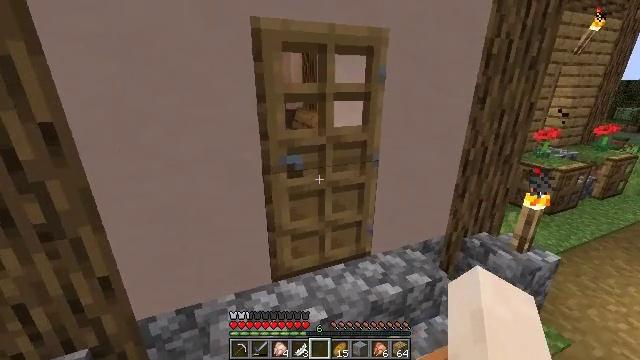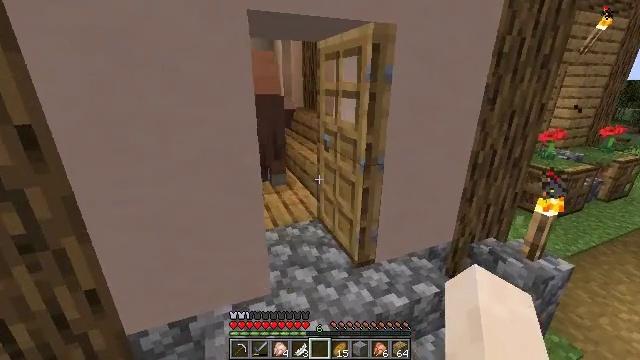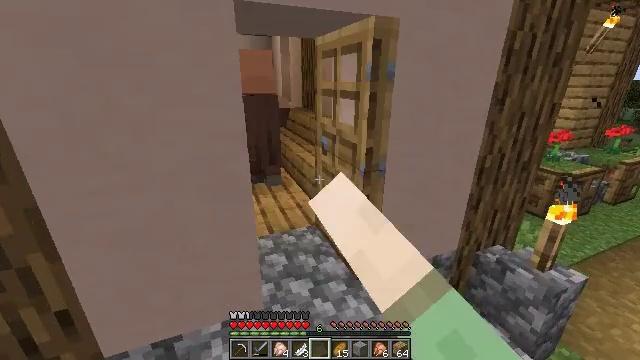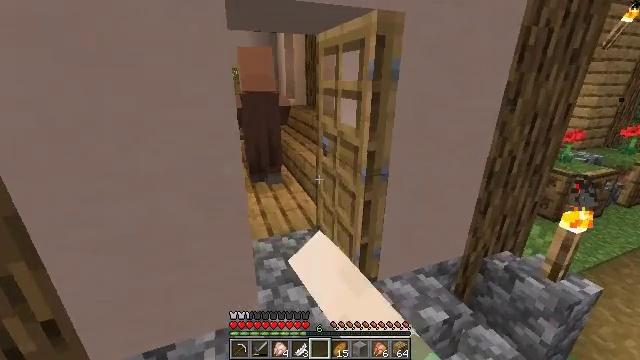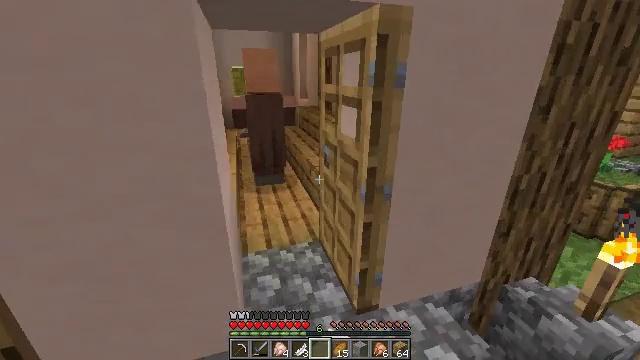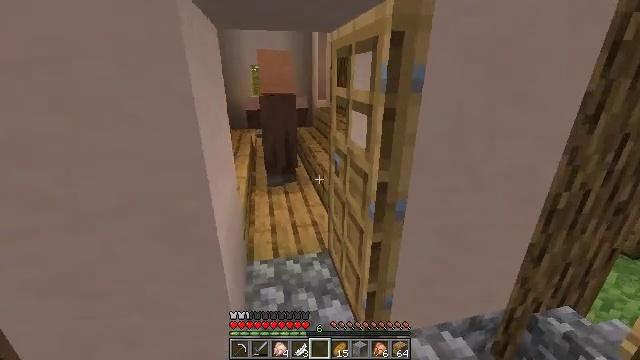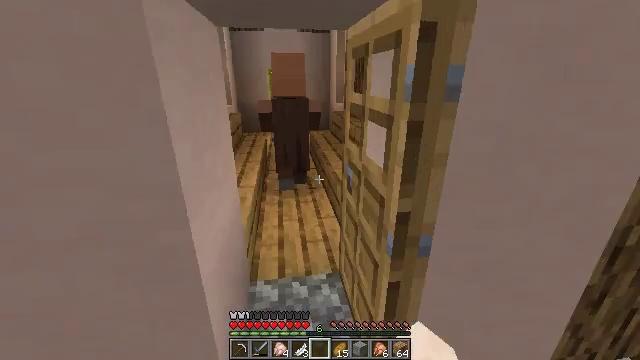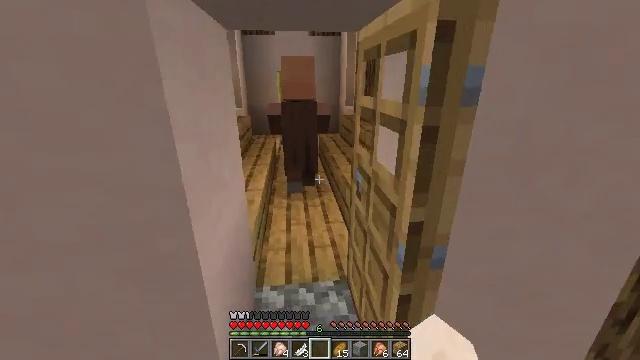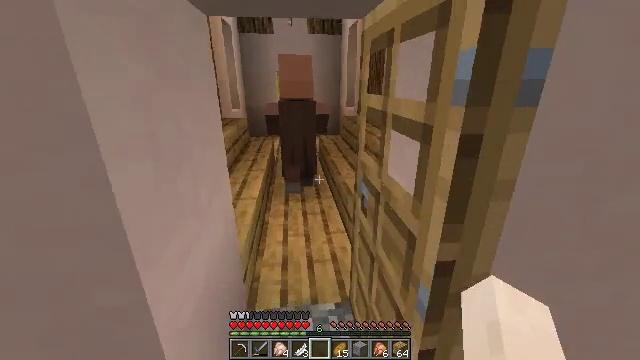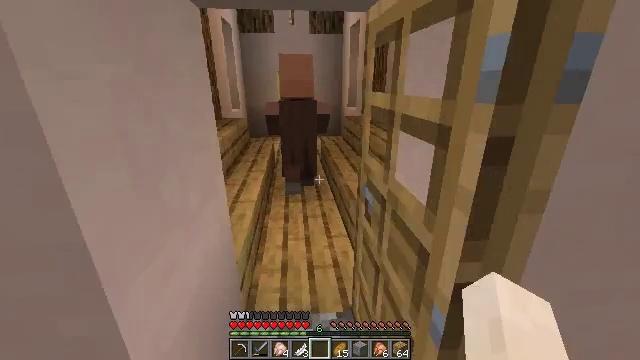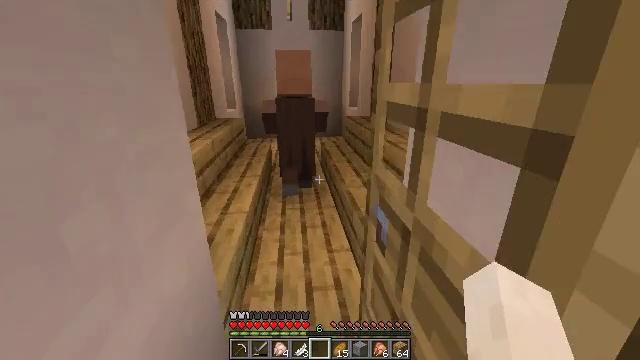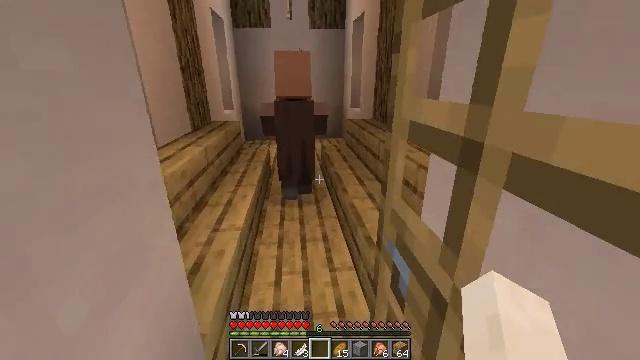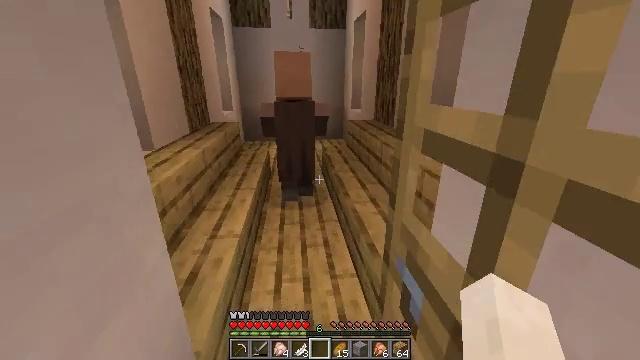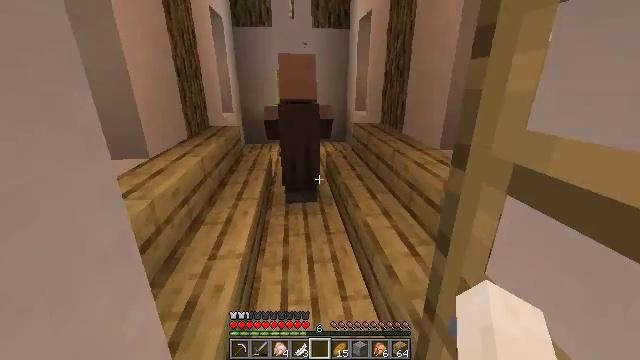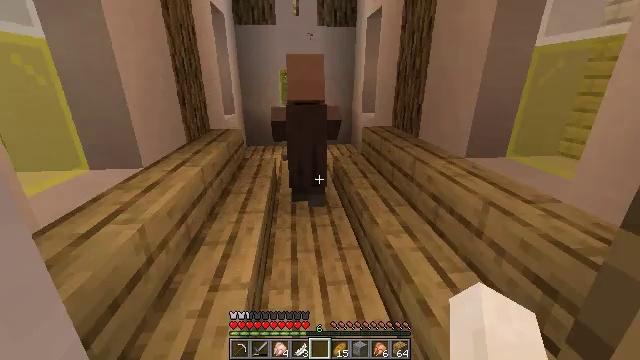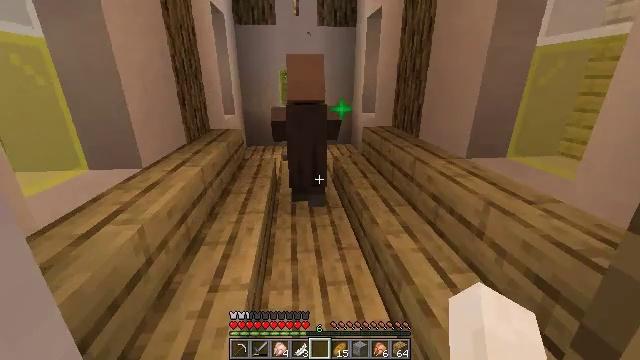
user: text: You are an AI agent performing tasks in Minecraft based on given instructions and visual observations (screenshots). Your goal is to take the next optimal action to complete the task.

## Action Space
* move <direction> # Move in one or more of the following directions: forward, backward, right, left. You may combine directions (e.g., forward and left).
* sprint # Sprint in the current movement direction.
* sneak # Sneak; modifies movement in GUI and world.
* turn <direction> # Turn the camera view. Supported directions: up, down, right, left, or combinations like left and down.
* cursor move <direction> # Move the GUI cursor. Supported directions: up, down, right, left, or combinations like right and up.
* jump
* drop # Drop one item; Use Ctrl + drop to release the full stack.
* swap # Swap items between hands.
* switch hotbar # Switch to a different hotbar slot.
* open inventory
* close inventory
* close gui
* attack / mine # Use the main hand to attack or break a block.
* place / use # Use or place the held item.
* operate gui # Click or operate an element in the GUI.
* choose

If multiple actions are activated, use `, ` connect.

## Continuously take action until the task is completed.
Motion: motion action
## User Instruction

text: Retrieve the brewing stand by breaking it.
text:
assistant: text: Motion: move forward, use / place
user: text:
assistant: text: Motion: move forward and move right, use / place
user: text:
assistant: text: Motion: move forward and move right, turn left, use / place
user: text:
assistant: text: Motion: move forward and move right, turn left
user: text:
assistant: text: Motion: move forward, turn left
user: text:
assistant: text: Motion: move forward, turn left
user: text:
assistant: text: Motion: move forward, turn left
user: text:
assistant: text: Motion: move forward
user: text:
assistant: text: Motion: move forward
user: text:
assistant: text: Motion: move forward
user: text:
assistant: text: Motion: move forward
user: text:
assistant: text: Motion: move forward and move left
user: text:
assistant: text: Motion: move forward and move left
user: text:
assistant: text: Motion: move forward and move left
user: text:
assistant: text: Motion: move forward
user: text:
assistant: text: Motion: move forward
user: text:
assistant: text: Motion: move forward
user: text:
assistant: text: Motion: move forward
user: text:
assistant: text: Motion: move forward
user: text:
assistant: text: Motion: move forward, turn up
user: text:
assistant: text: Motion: move forward, turn up
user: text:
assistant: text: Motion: move forward
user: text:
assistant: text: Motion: move forward
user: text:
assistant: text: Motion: move forward
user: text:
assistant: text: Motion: move forward, turn left and up
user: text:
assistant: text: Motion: move forward, turn left and up
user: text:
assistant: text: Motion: move forward, turn up
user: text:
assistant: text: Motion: use / place
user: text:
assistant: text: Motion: use / place
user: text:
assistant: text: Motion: use / place